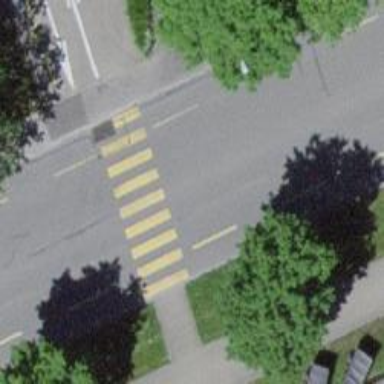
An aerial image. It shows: Zebra crossing on the road.